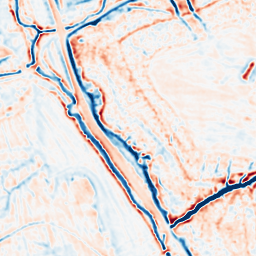
Category: multiscale
Decomposition family: dog_multiscale
Decomposition parameters: sigma_ratio: 1.4
n_scales: 3
base_sigma: 1
Upsampling method: sinc_hamming
Upsampling parameters: scale: 8
kernel_size: 16
Upsampling scale: 8